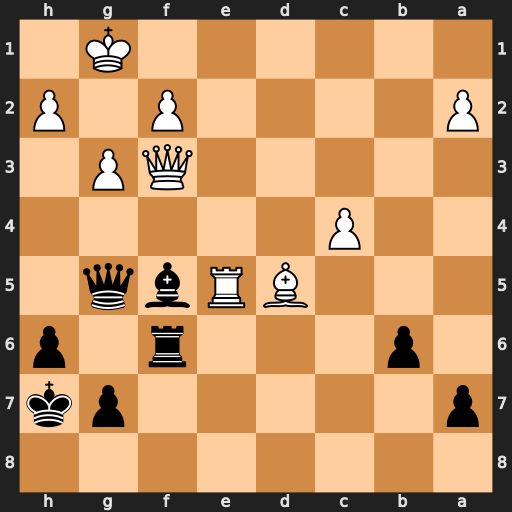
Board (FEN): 8/p5pk/1p3r1p/3BRbq1/2P5/5QP1/P4P1P/6K1
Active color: b
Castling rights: -
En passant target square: -
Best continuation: Qc1+ Kg2 Bh3+ Kxh3 Rxf3